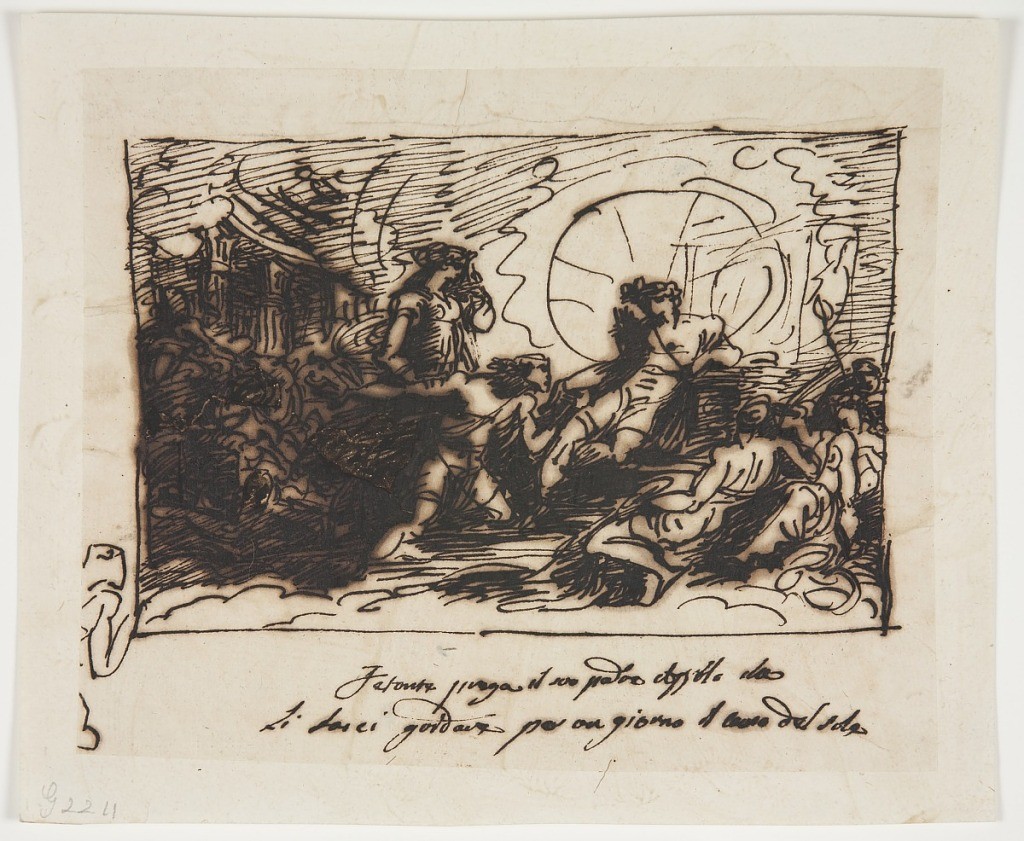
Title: Phaeton Asks Apollo to Drive the Sun Chariot
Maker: Felice Giani, Italian, 1758–1823
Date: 1812
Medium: Pen and ink, brush and brown watercolor wash on heavy paper
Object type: Drawing
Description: Horizontal rectangle. The lad, accompanied by his mother Clymene, kneels before Apollo and points towards the lect***. Some companions of Apollo sit at right. Below at the left edge is a part of a rough pen outline of the pose of Phaeton, probably belonging to the corresponding lower drawing.